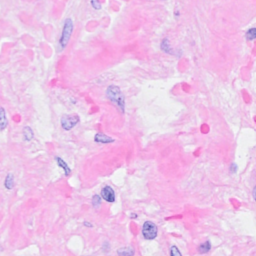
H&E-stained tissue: Breast